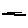
Label: line